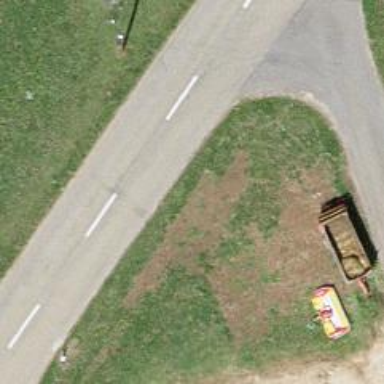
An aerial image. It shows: Bus stop along the road.